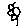
Label: flower